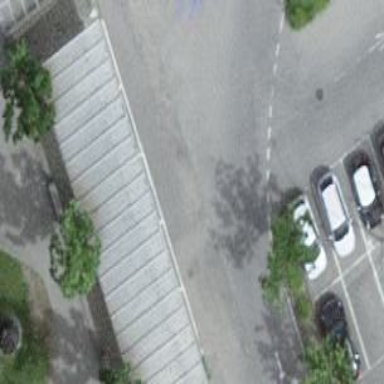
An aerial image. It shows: Parking space designated for disabled individuals.